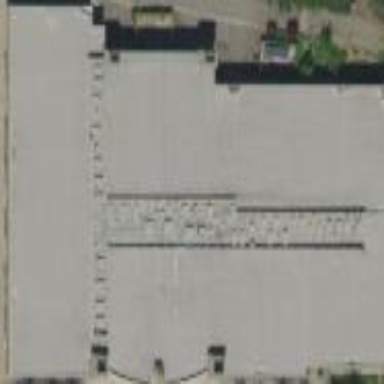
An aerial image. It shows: Cinema building.